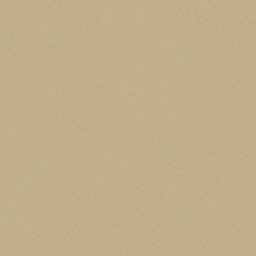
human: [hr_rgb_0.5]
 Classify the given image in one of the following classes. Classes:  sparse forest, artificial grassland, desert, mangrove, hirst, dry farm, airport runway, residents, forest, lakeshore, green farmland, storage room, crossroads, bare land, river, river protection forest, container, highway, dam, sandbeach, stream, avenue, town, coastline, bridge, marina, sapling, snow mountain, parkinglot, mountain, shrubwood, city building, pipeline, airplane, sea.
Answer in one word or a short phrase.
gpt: desert